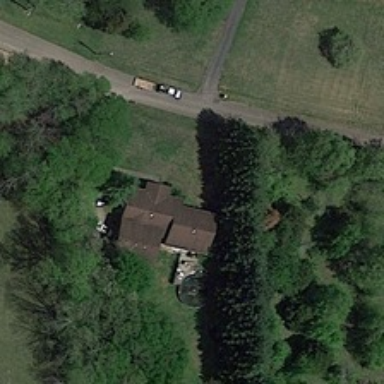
Some green trees are around a building near a road .